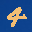
Label: 4